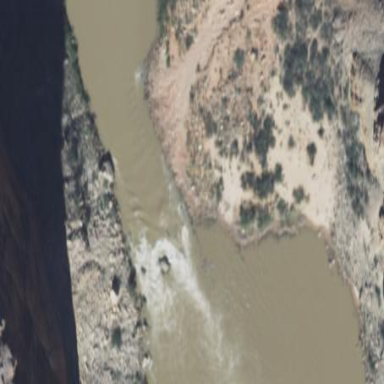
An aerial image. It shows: Rapids in natural water setting.